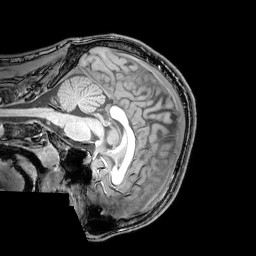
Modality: T1w
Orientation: sagittal
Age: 22
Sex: male
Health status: healthy
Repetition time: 0.081 s
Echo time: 0.037 s